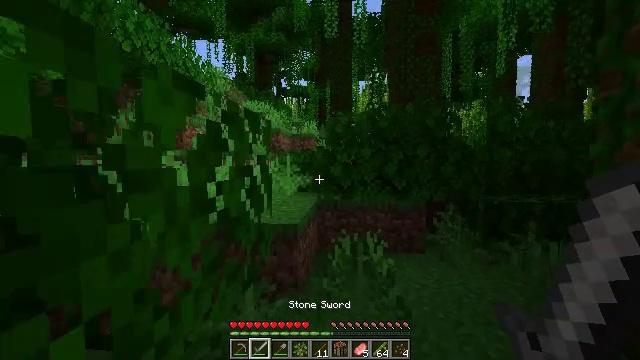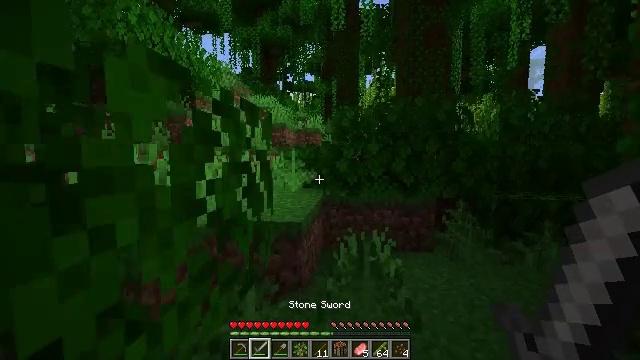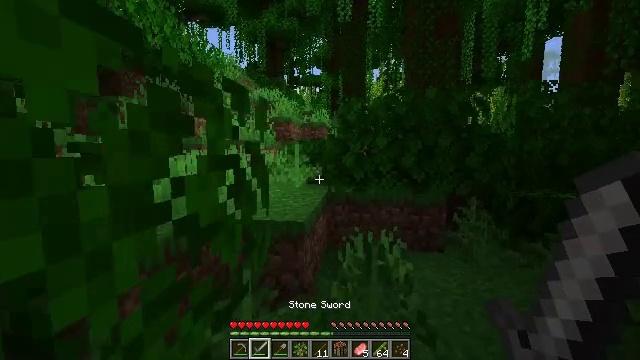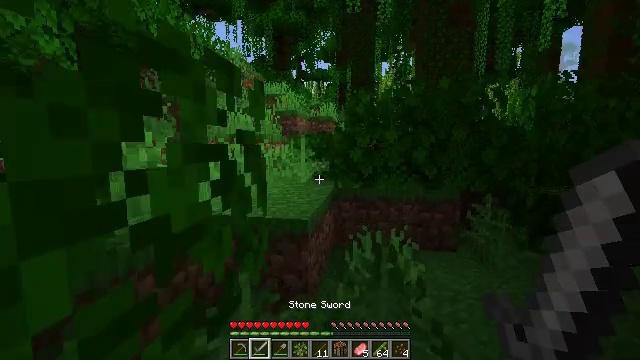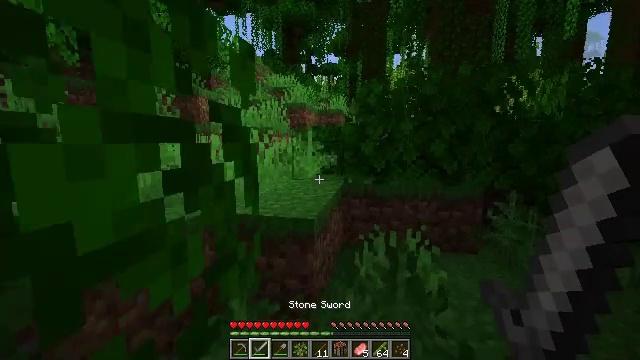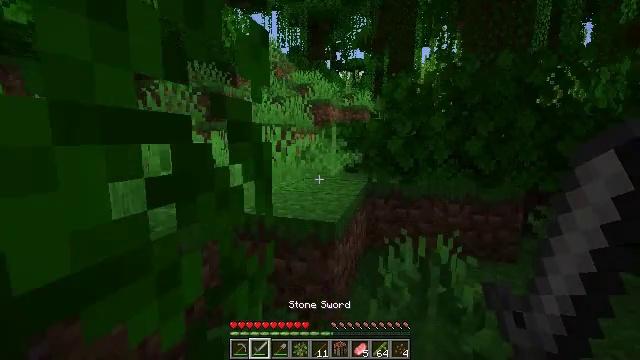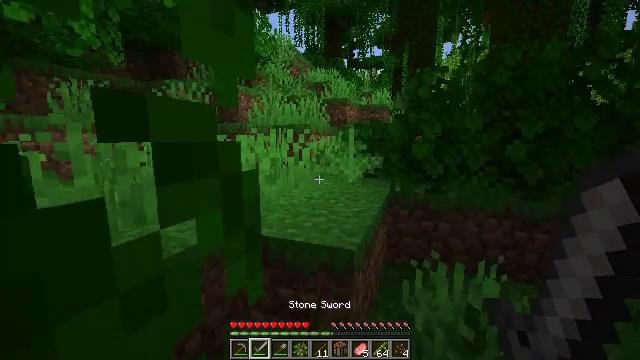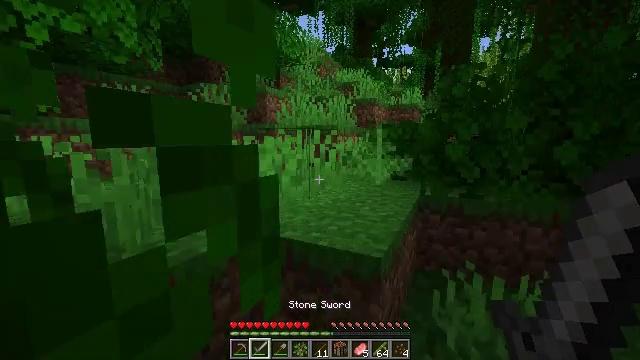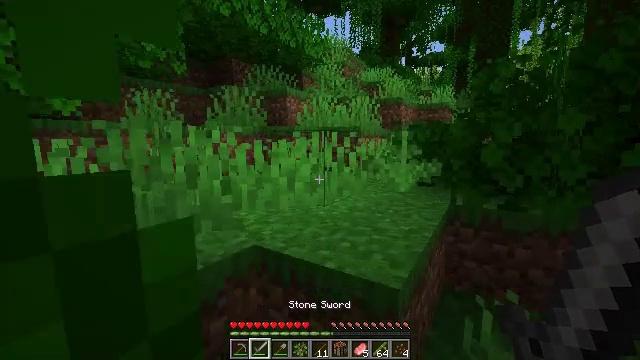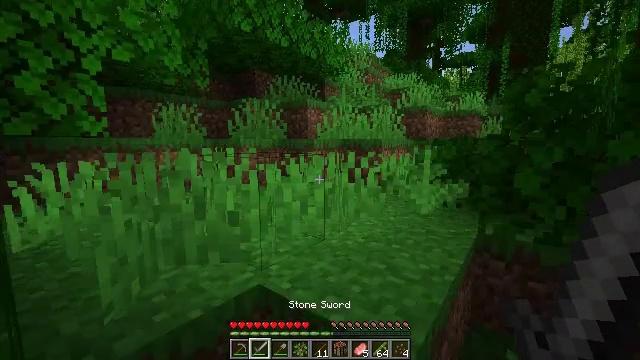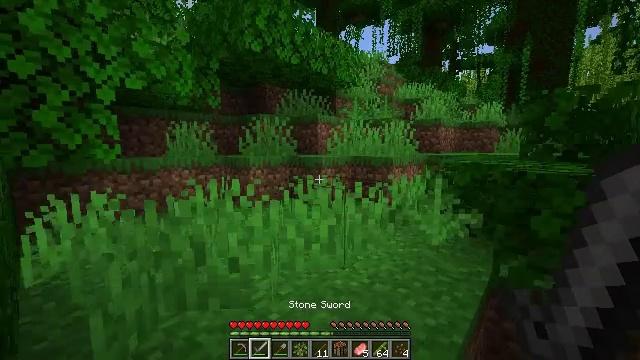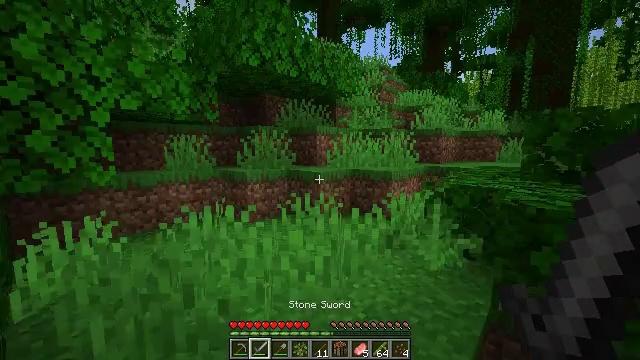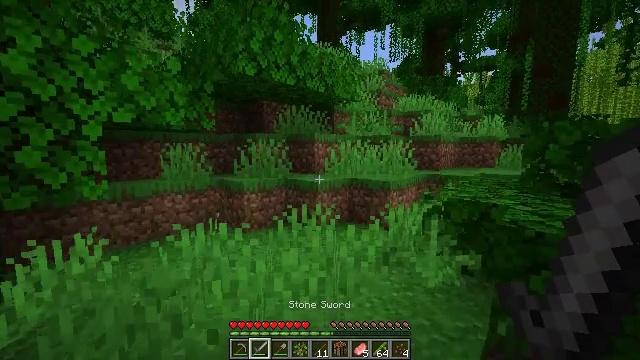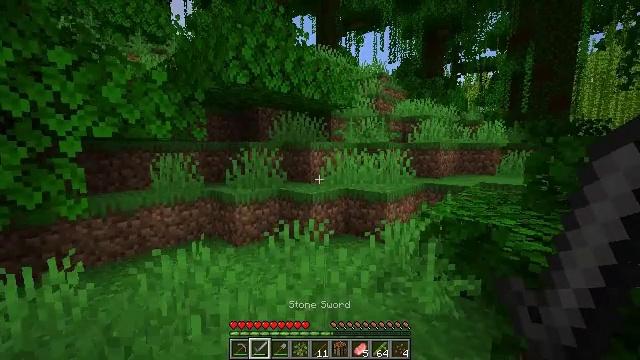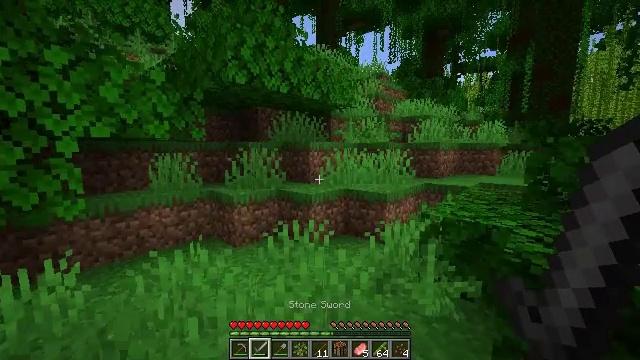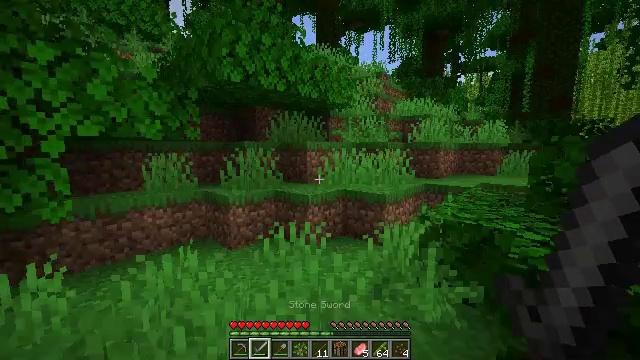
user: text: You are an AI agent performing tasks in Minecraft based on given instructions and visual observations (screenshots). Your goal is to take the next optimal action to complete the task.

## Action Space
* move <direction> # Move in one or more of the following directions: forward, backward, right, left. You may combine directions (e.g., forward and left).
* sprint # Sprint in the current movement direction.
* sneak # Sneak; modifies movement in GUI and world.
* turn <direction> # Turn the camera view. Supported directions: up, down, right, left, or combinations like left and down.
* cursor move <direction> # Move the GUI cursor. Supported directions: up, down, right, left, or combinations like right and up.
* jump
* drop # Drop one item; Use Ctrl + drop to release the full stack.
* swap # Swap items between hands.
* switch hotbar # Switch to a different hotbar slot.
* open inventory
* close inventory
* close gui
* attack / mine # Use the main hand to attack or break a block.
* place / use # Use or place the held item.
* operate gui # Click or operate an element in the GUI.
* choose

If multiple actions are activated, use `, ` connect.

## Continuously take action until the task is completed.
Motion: motion action
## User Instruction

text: Mine a melon block.
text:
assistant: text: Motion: move forward, turn left and down
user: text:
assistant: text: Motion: move forward, turn left and down
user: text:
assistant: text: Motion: move forward, turn left and down
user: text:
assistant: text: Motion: move forward, turn left and down
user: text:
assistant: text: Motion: move forward, turn left
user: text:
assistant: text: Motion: move forward, turn left
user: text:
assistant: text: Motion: move forward, turn left
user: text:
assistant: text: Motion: move forward, turn left
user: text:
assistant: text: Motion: move forward, turn left, jump
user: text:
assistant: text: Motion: move forward, turn left, jump
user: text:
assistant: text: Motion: move forward, jump
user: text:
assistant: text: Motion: move forward, jump
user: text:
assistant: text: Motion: move forward, jump
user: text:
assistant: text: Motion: move forward, jump
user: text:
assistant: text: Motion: move forward, jump
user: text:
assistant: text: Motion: move forward
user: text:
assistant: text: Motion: move forward
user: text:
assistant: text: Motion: move forward, turn right
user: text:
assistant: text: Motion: move forward, turn right
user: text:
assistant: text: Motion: move forward, turn right
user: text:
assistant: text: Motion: move forward, turn right
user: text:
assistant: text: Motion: move forward, turn right
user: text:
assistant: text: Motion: move forward, turn right
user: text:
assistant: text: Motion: move forward, turn right
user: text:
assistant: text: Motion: move forward and move left
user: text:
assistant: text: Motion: move forward and move left, turn right
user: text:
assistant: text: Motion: move forward and move left, turn right
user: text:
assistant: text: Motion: move forward and move left, turn right
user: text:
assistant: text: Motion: move forward, turn right
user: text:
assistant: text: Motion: move forward, turn right